Field crop: maize
Growth stage: 2
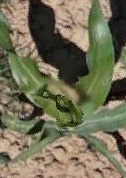
Species: maize